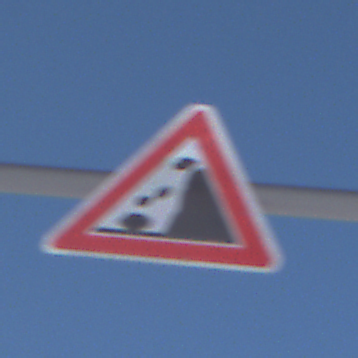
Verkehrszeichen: SteinschlagRechts
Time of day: MorningAfternoon
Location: Outdoor (Nature)
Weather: PartlyCloudy
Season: Winter
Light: Natural